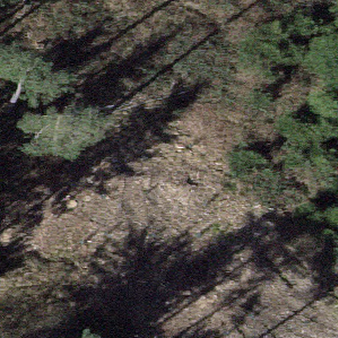
Label: other